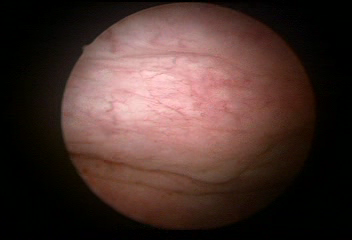
Modality: WLC
Class: Normal mucosa
Bladder cancer association: No